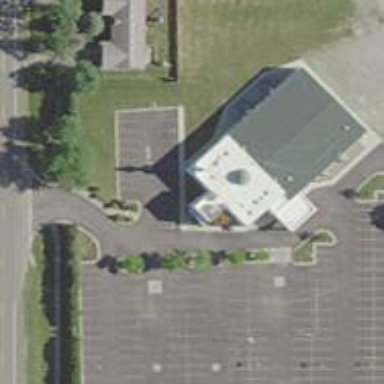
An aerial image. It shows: Building serving as place of worship.